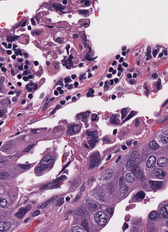
Tumor epithelial tissue: yes
Tumor-associated stroma tissue: yes
Normal tissue: no